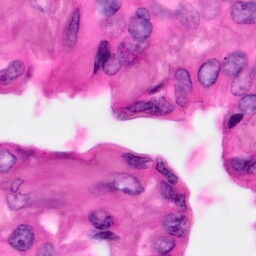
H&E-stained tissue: Pancreatic